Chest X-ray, PA view. Patient: 21 years old, sex M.
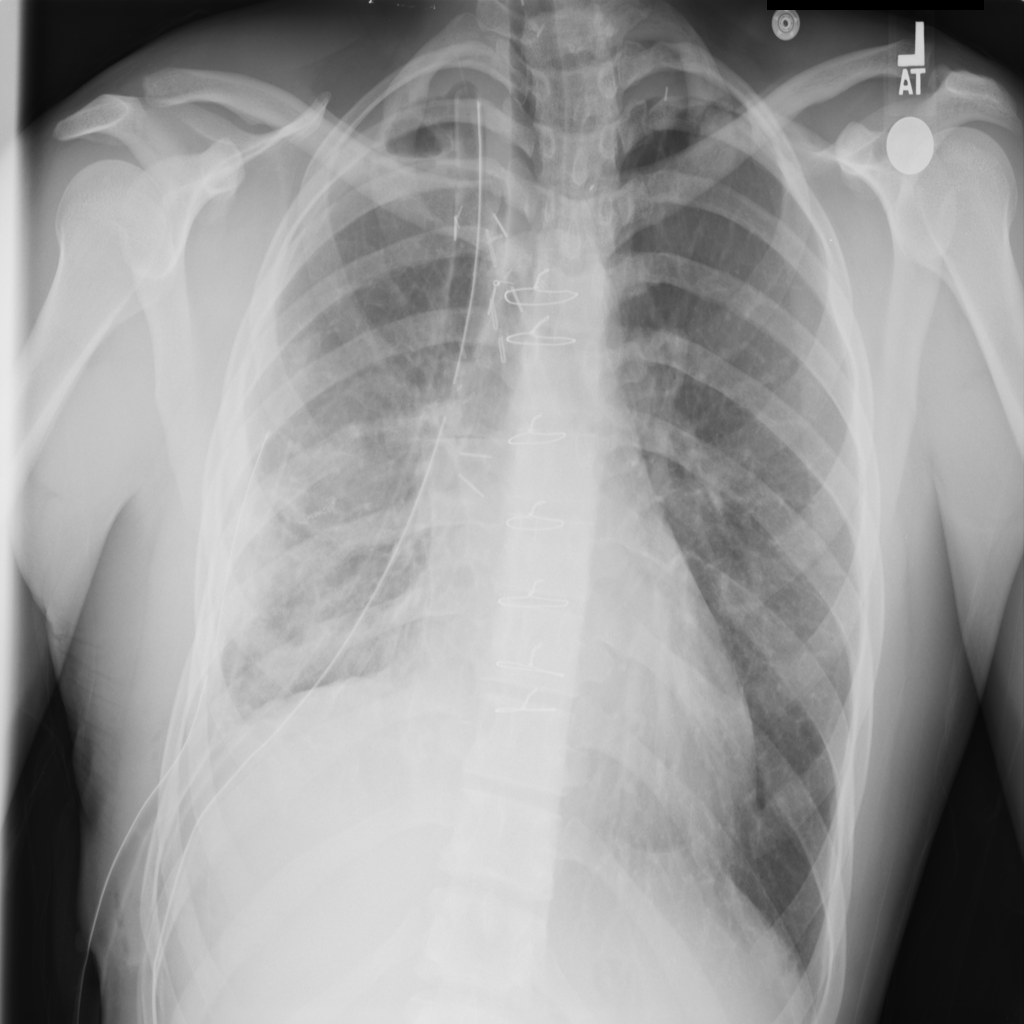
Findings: Emphysema, Pleural_Thickening